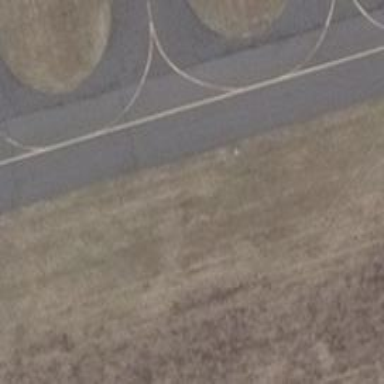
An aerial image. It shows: Taxiway edge marked with aviation lights.